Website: macys
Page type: customer-info-address
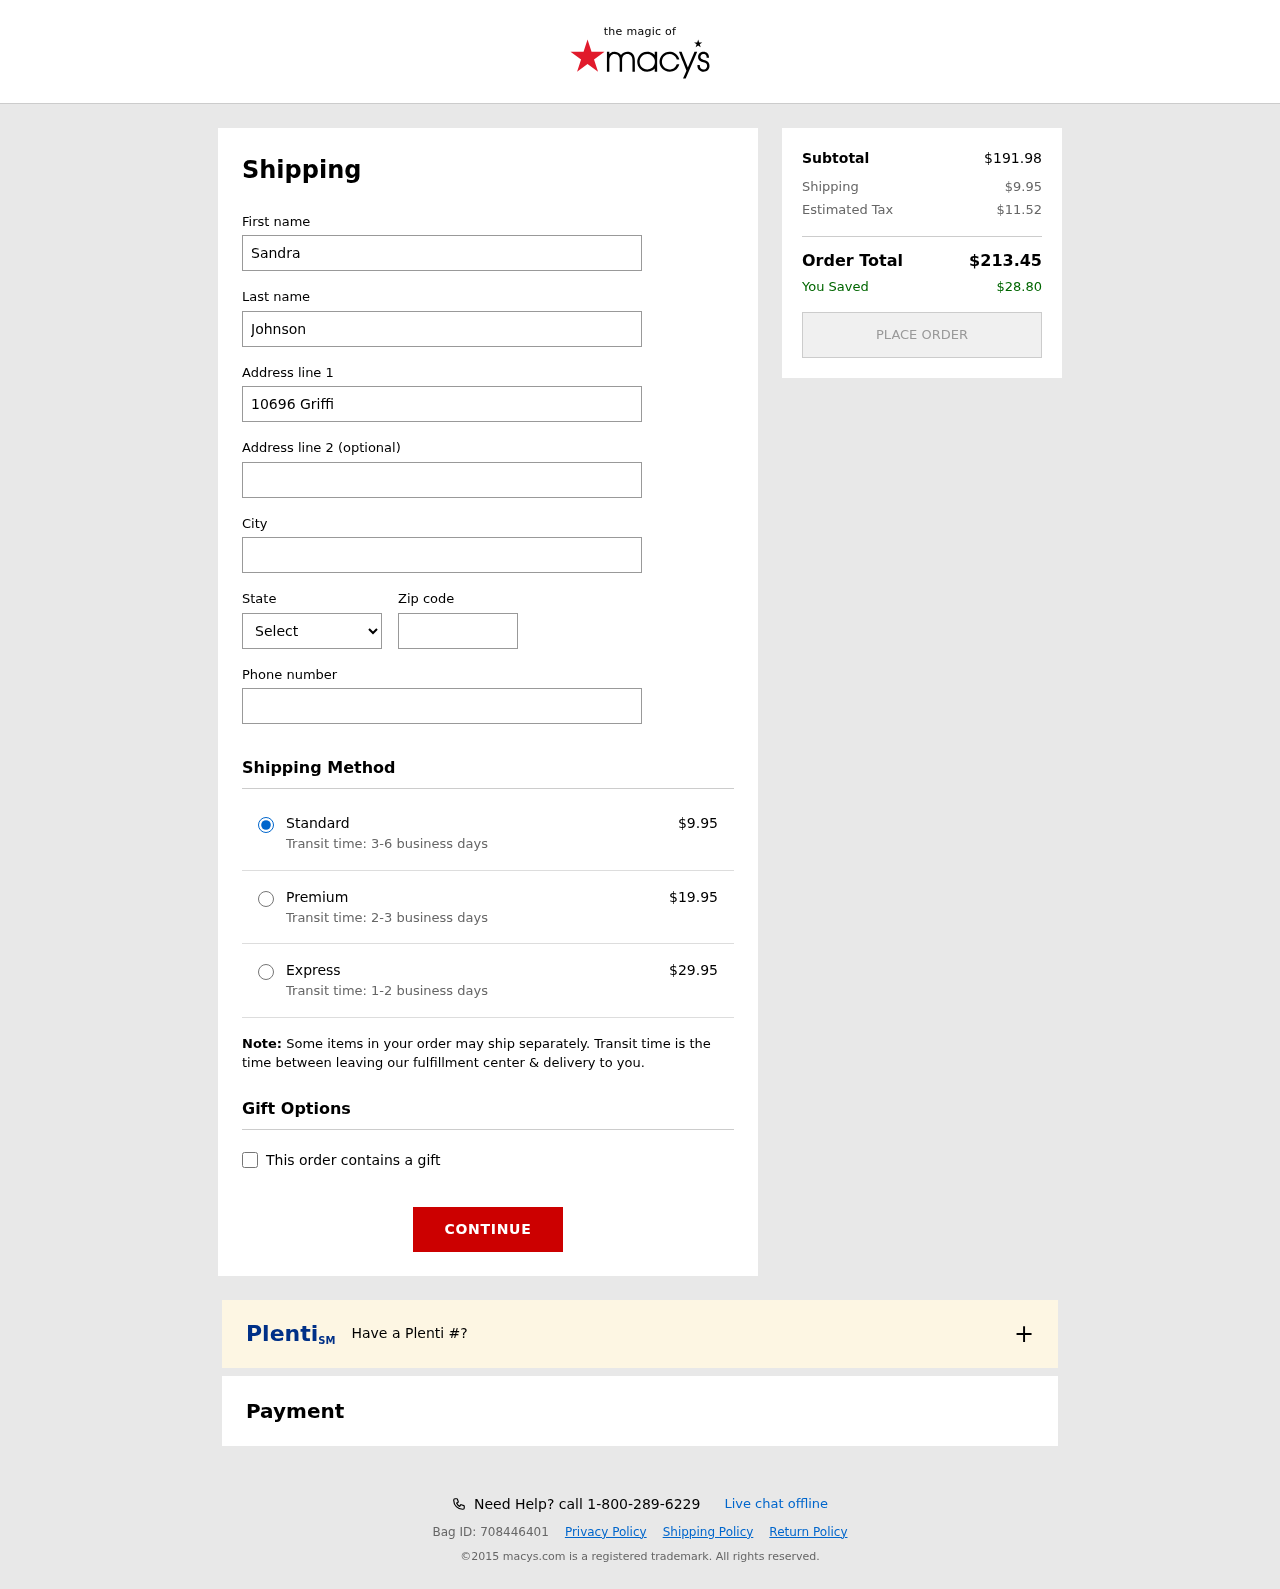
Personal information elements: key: PII_CITY
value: East Tracieshire
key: PII_FIRSTNAME
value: Sandra
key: PII_LASTNAME
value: Johnson
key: PII_PHONE
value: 5925045442
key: PII_POSTCODE
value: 03796
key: PII_STATE_ABBR
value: IL
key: PII_STREET
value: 10696 Griffith Fields Suite 963
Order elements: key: ORDER_SHIPPING_COST
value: $9.95
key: ORDER_SHIPPING_COST_PREMIUM
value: $19.95
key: ORDER_SHIPPING_COST_EXPRESS
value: $29.95
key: ORDER_SUBTOTAL
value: $191.98
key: ORDER_TAX
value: $11.52
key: ORDER_TOTAL
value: $213.45
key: ORDER_SAVINGS
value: $28.80